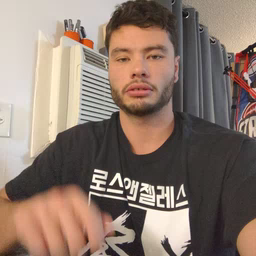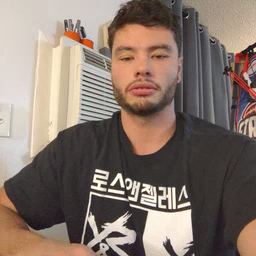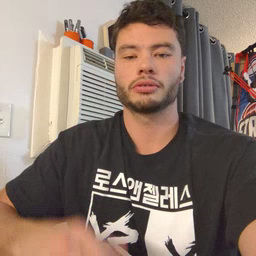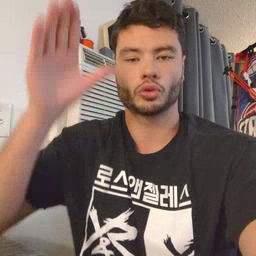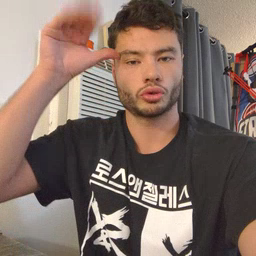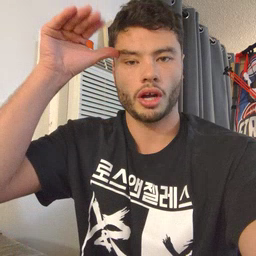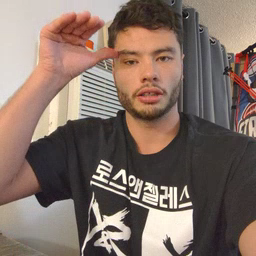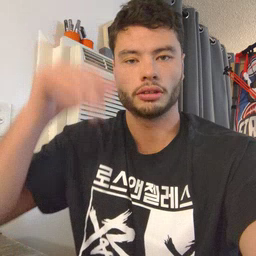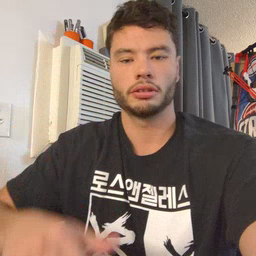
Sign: donkey